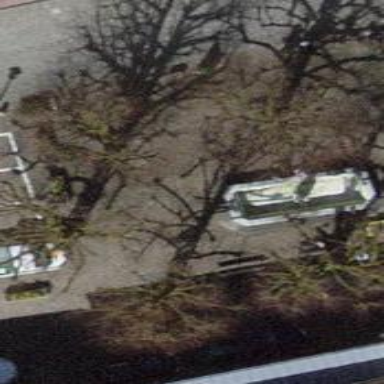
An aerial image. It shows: Beautiful fountain.